Question: So all of my columns sort without issue, except for my Media column which displays quotas for file size limits (GB, TB, etc.) I suspect the Rails NumberHelper 'number_to_human_size' isn't playing nicely with tablesorter. Anyone have an idea how to get it to sort, while utilizing the NumberHelper?

_table.html.haml
'''
%table#myTable.tablesorter
%thead
%tr
%th Name
%th.right Per Month
%th.right Members
%th.right Additional
%th.right Media
%th.right Subscriptions
- if @plans.any?
%tbody
- @plans.each do |plan|
%tr
%td
= link_to admin_plan_path(plan) do
= plan.name
%td.right
= "$ #{plan.base_price_in_cents / 100}"
%td.right
= plan.included_users
%td.right
= "$ #{plan.price_in_cents / 100}"
%td.right
= number_to_human_size(plan.media_data_quota) || '&infin;'.html_safe
%td.right
= link_to organizations_admin_plan_path(plan) do
= plan.subscriptions.count
'''
application.js
'''
$(document).ready(function()
{
$("#myTable").tablesorter( {sortList: [[0,0], [1,0]]} );
}
);
'''
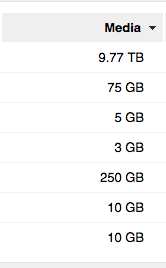
Answer: To make file sizes sort properly, you'll need a parser to convert "GB" and "TB", etc, into sortable numbers.
There is a <URL> which converts both metric & binary values to make sorting work.
To use it, load the parser file, then add a 'sorter-metric' and 'data-metric-name' attribute:
'''
<th class="sorter-metric" data-metric-name="b|byte">Media</th>
'''
I haven't tested it, but if you are using the original tablesorter, this parser should still work. If that is the case, the sorter class name won't work, so you'll need to set the 'headers' option:
'''
headers: {
0 : { sorter: 'metric' }
}
'''